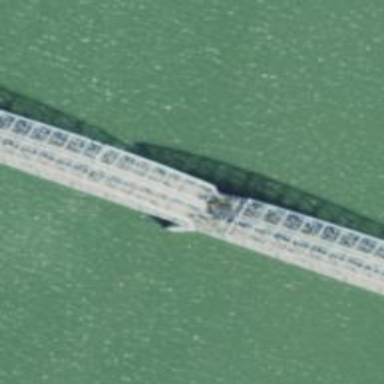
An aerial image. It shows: Primary highway crossing over bridge.